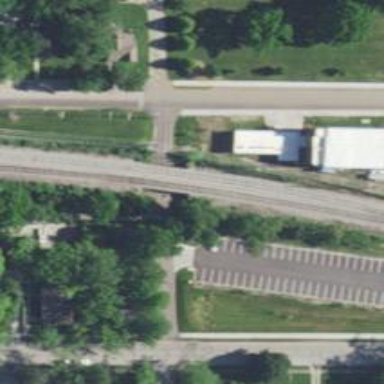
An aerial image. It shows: Railway bridge over siding railway service.